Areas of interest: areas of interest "Granvisen Business Building"
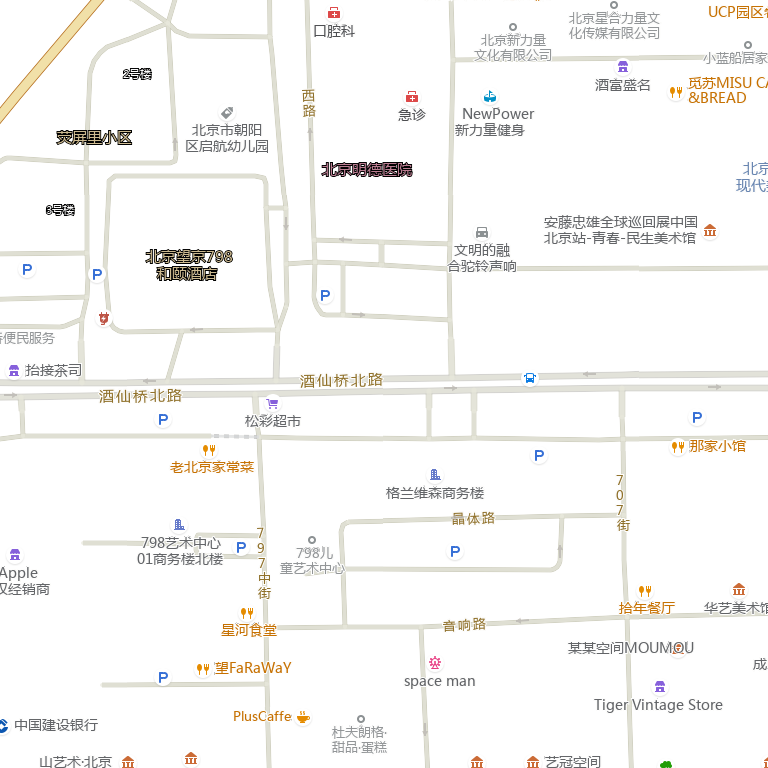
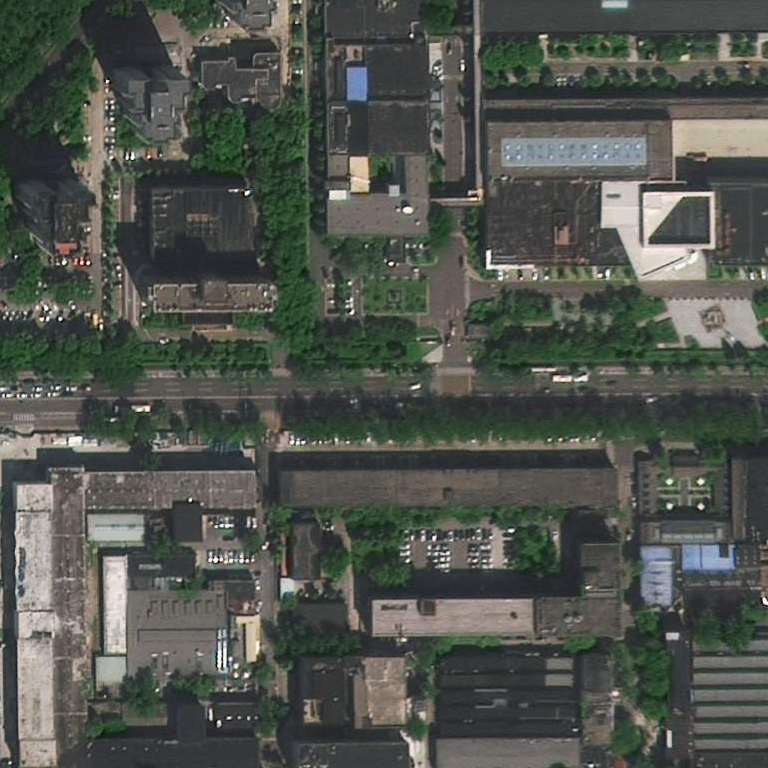